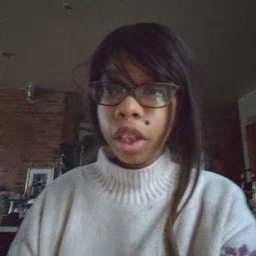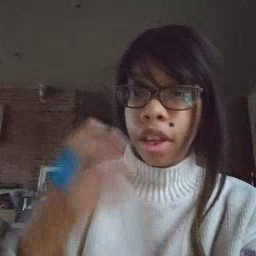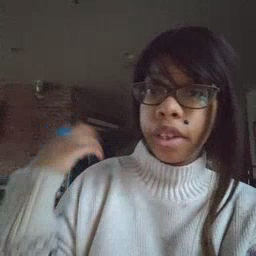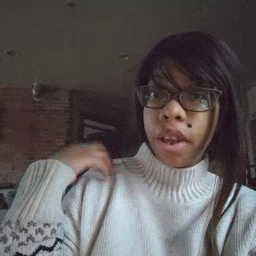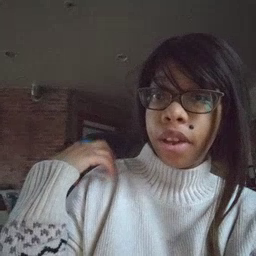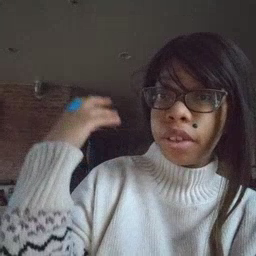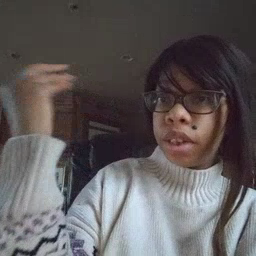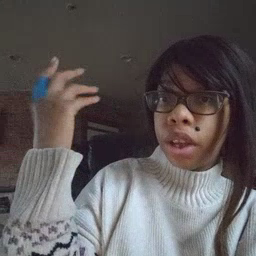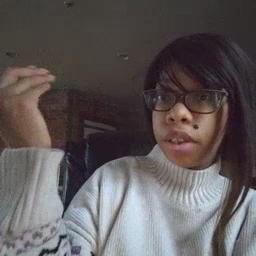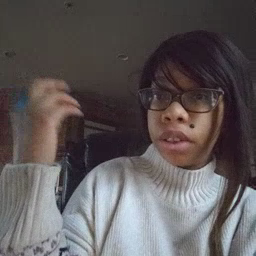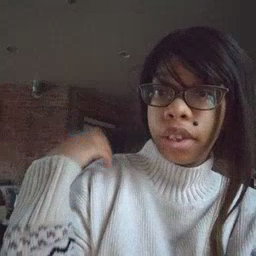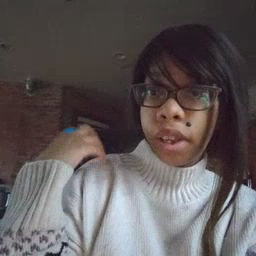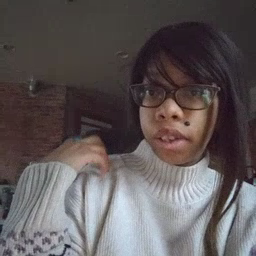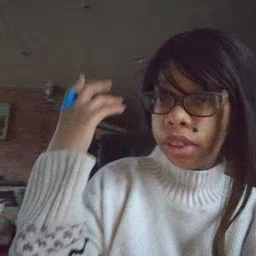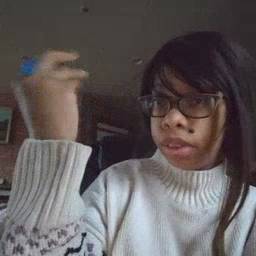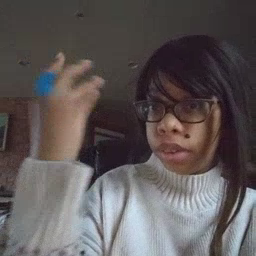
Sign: outside